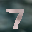
Label: 7